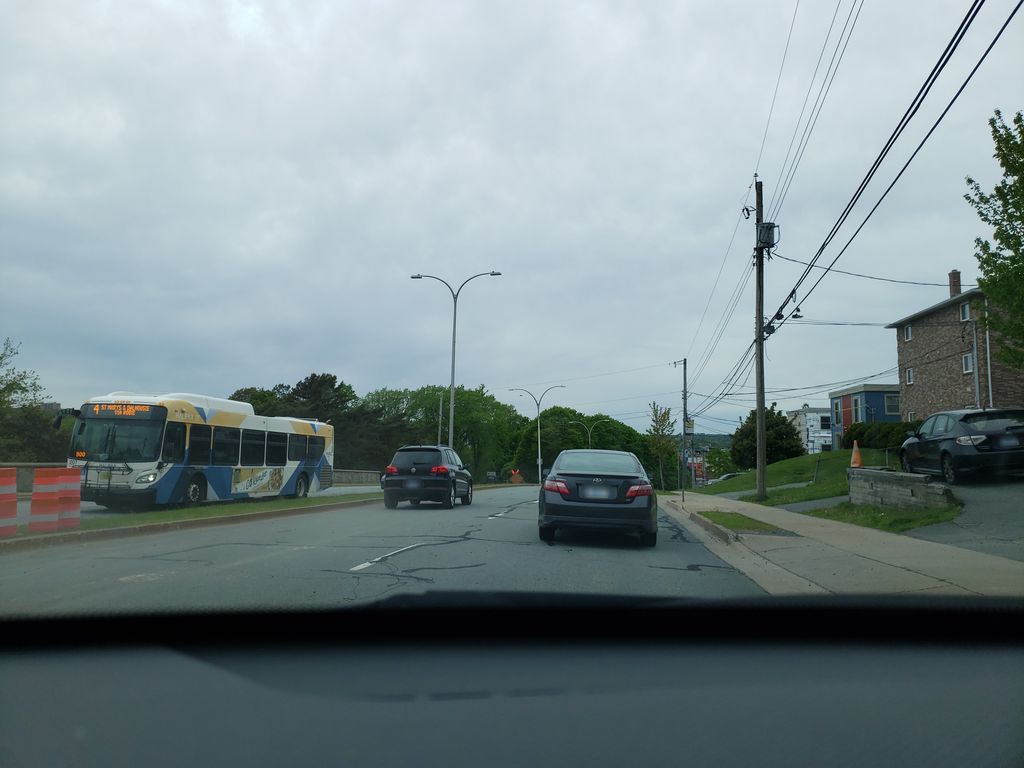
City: halifax